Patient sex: M
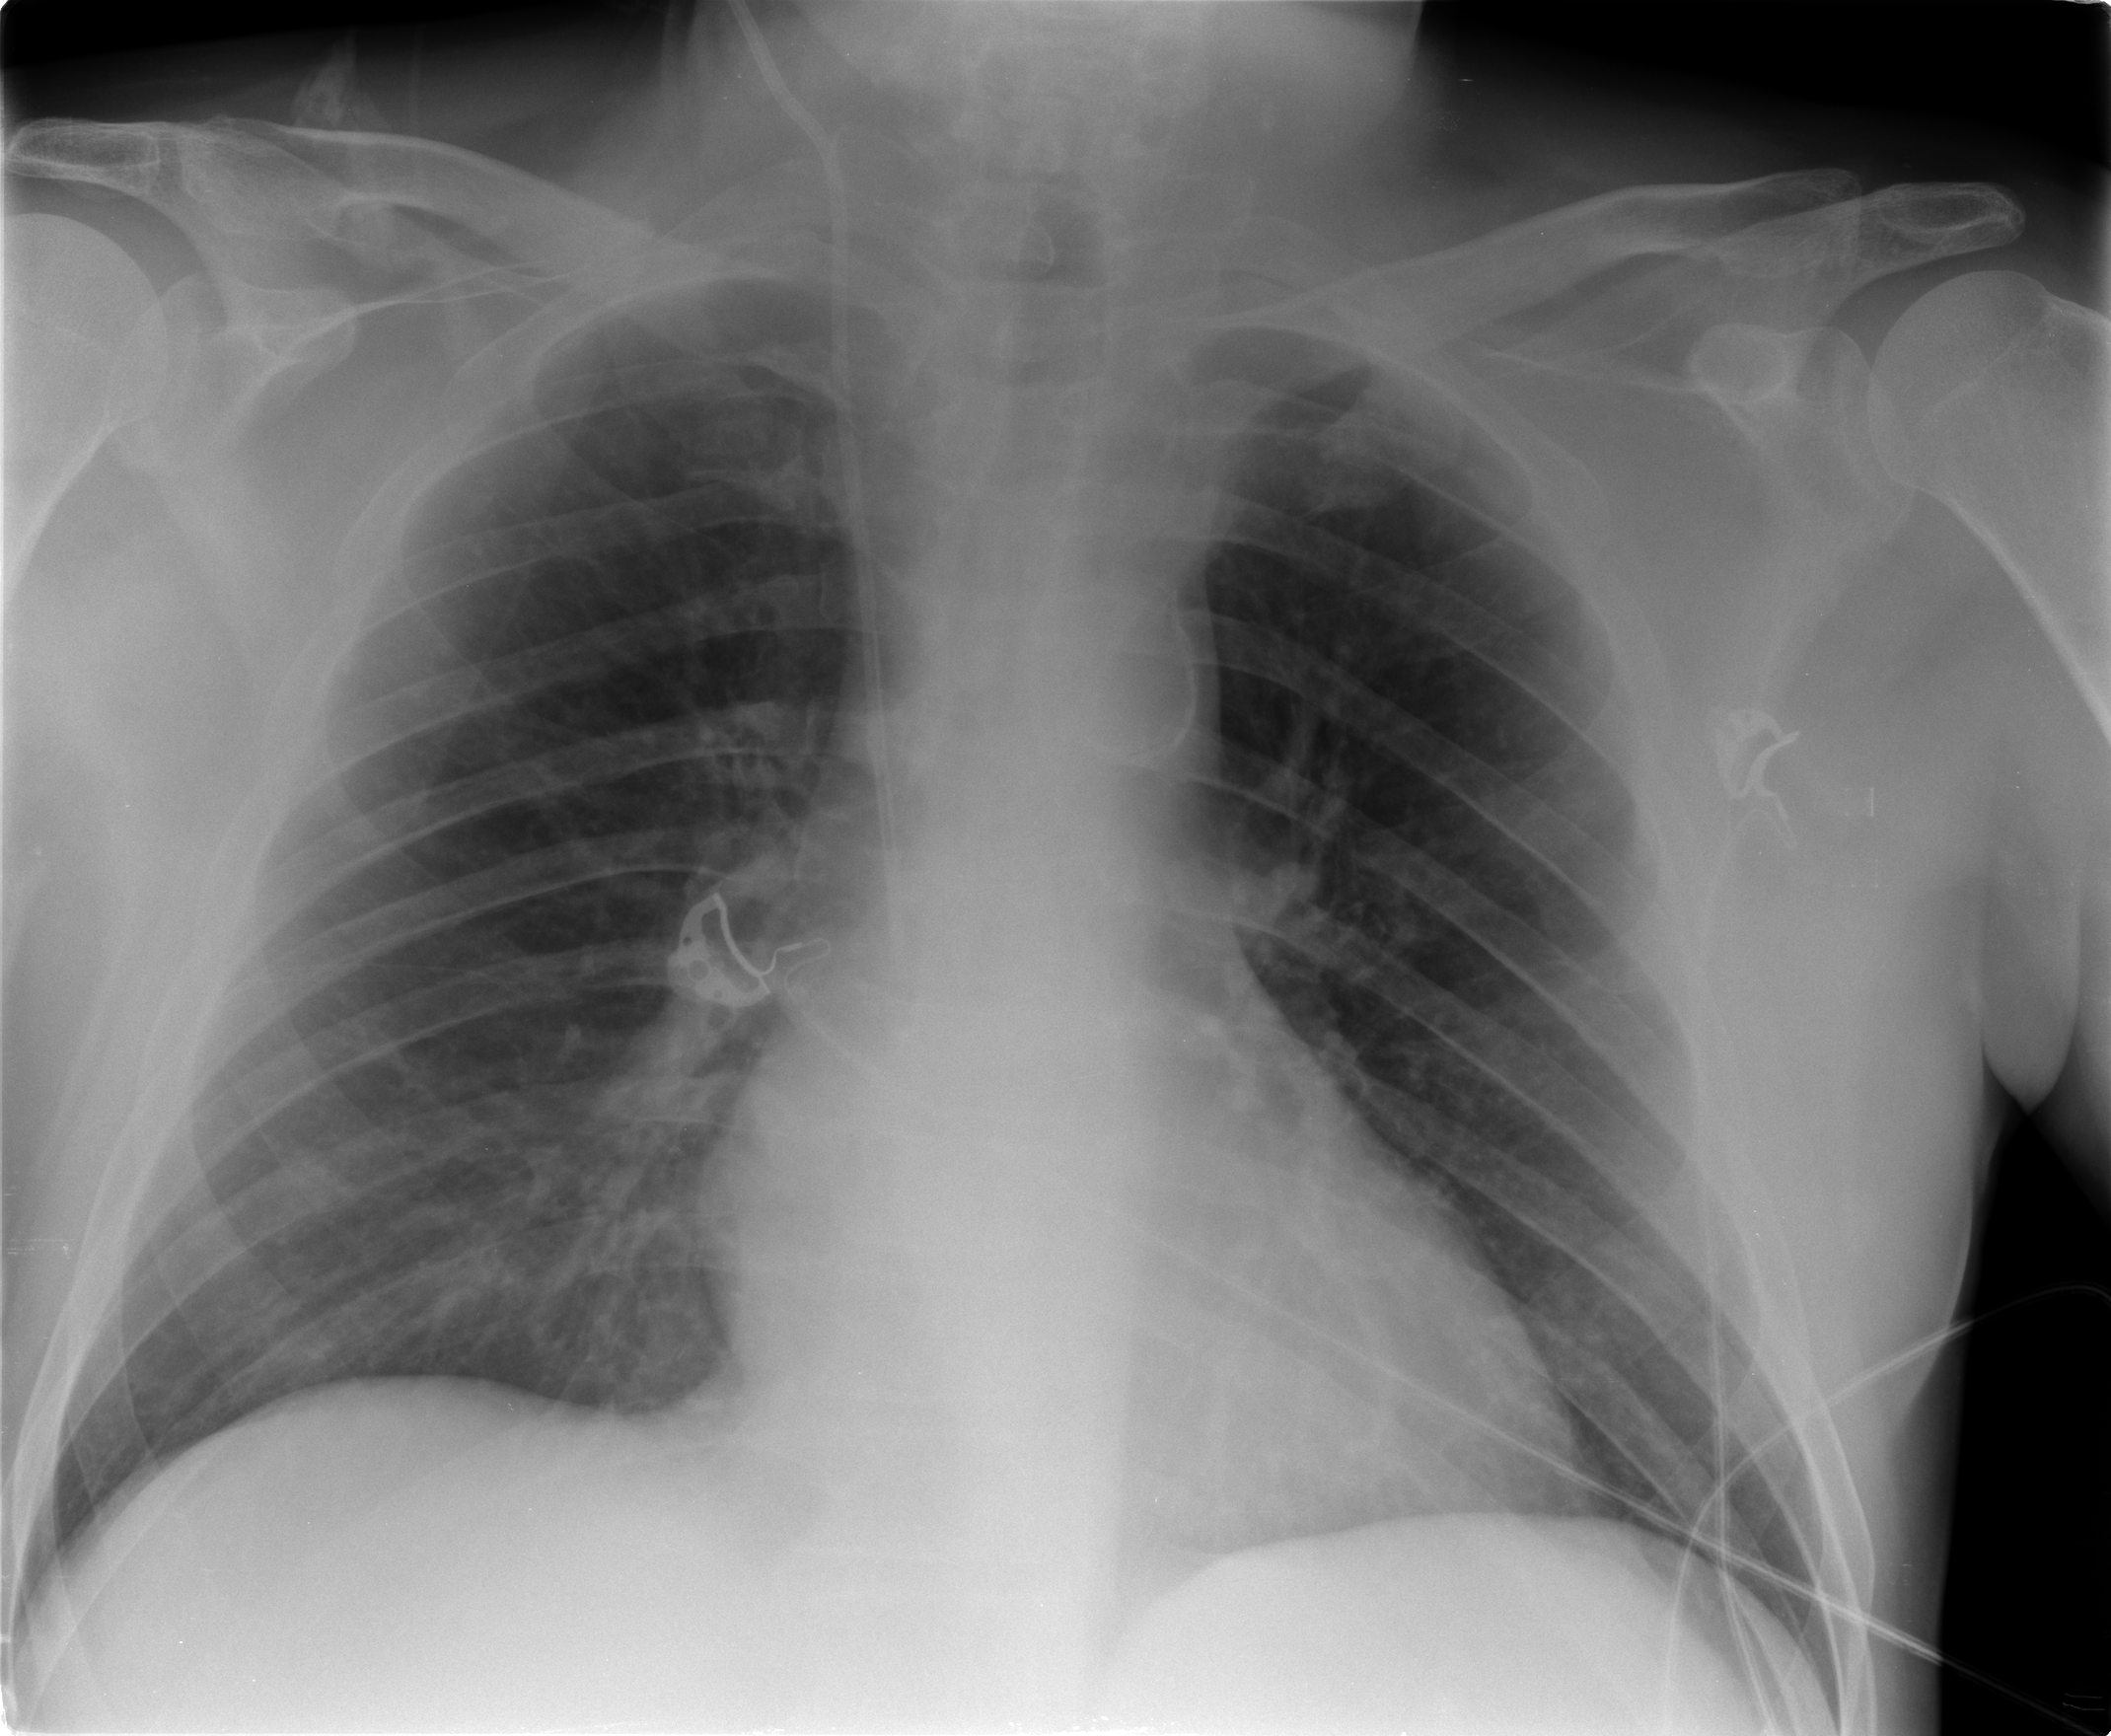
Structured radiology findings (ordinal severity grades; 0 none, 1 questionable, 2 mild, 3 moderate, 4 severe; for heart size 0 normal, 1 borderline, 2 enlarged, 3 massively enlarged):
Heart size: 2
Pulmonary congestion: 0
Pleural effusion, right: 0
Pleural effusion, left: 0
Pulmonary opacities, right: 0
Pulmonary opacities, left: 0
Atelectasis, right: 2
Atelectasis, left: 0